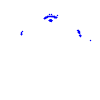
Particle: pion